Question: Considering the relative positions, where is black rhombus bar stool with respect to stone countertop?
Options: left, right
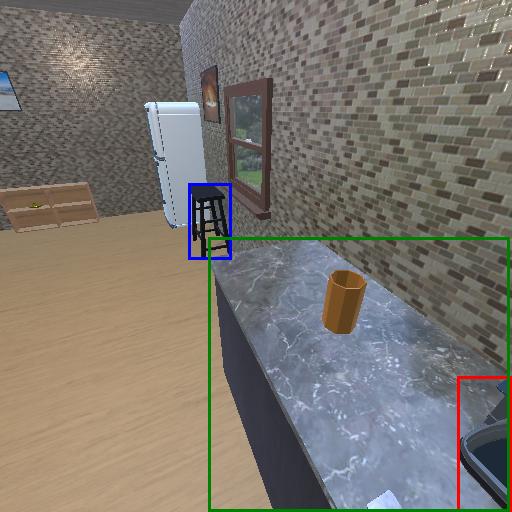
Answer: left